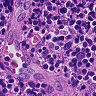
Metastatic tissue present: no